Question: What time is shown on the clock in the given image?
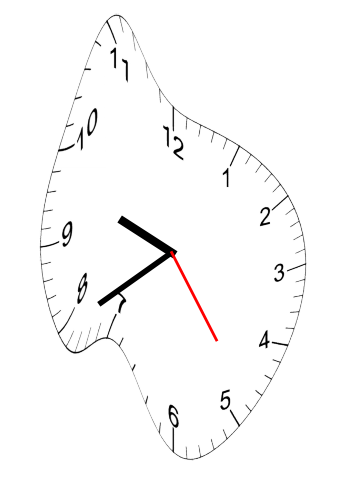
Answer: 09:39:24